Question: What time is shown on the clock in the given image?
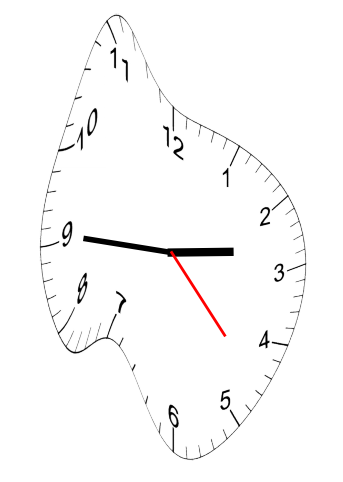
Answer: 02:45:23